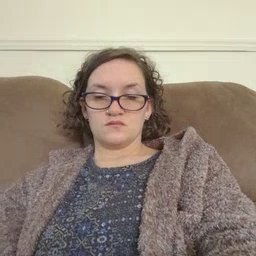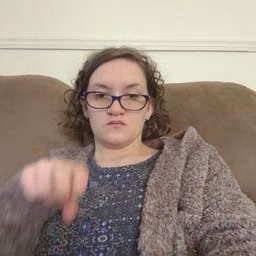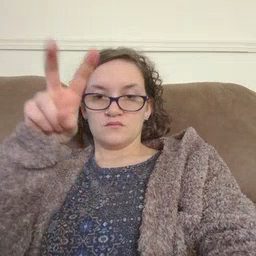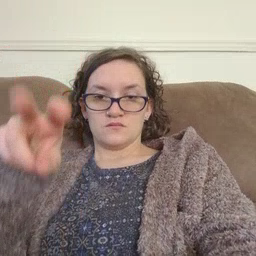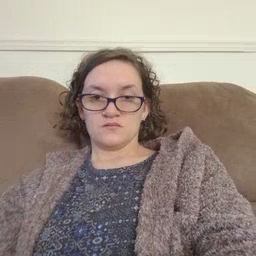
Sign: jump